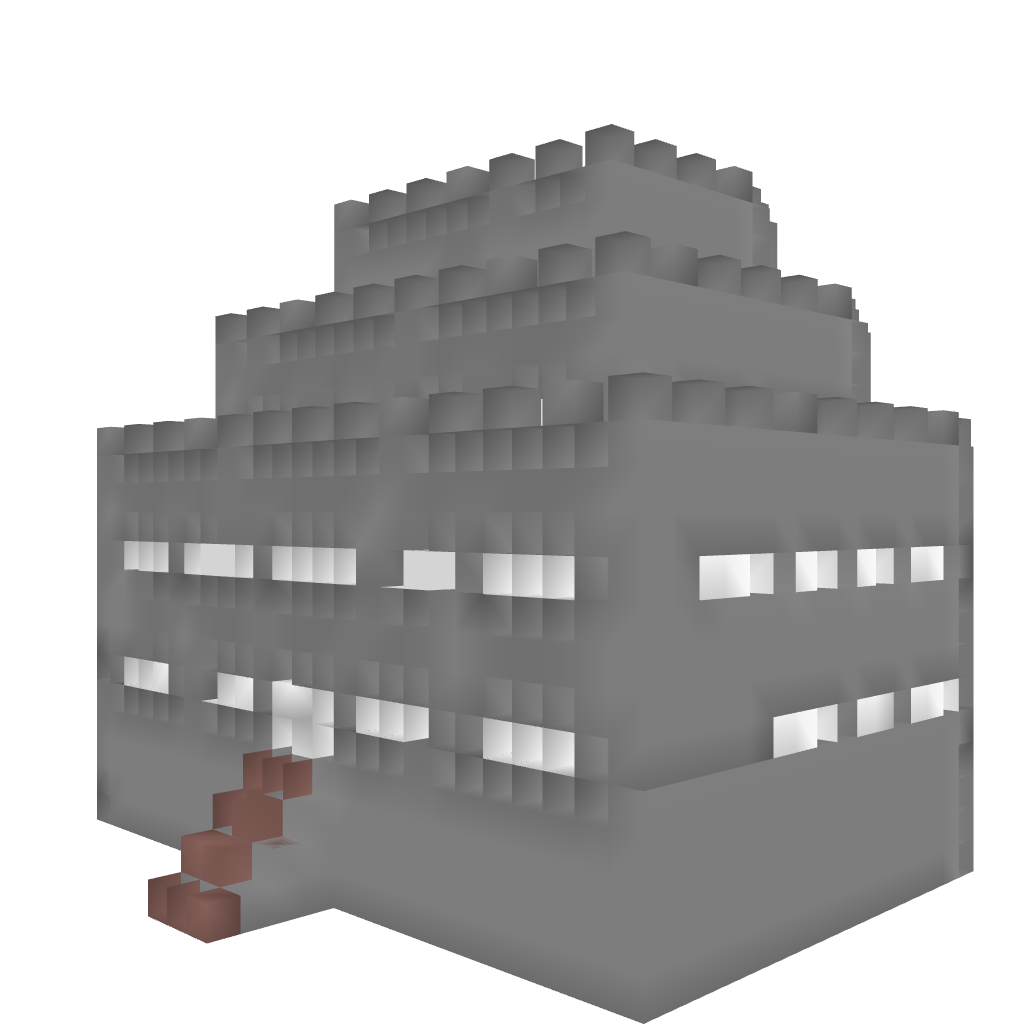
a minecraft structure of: Brick Fortress bad low quality